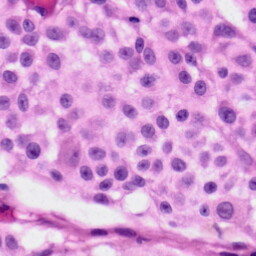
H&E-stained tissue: Skin